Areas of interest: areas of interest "Shopping Mall"
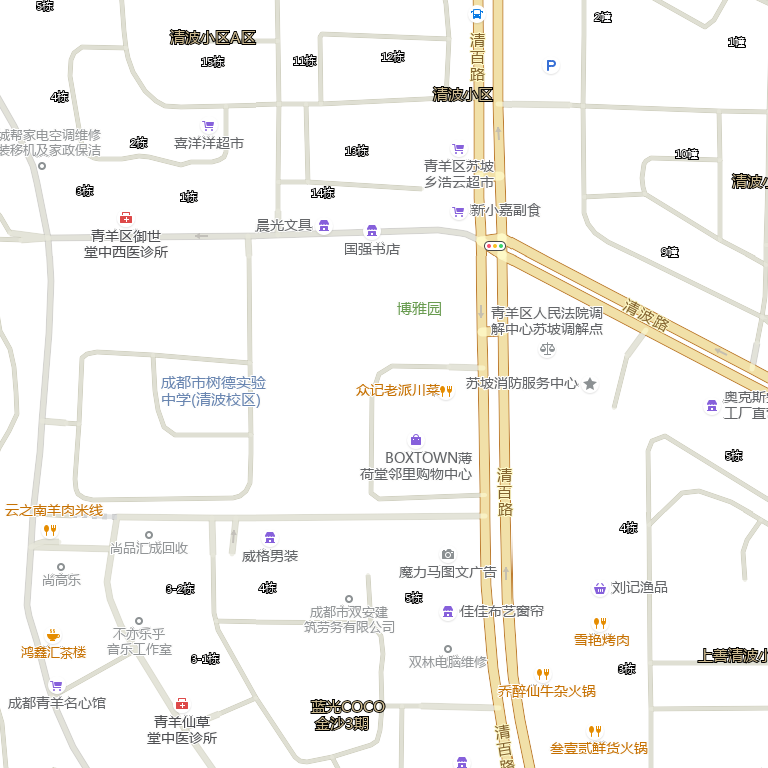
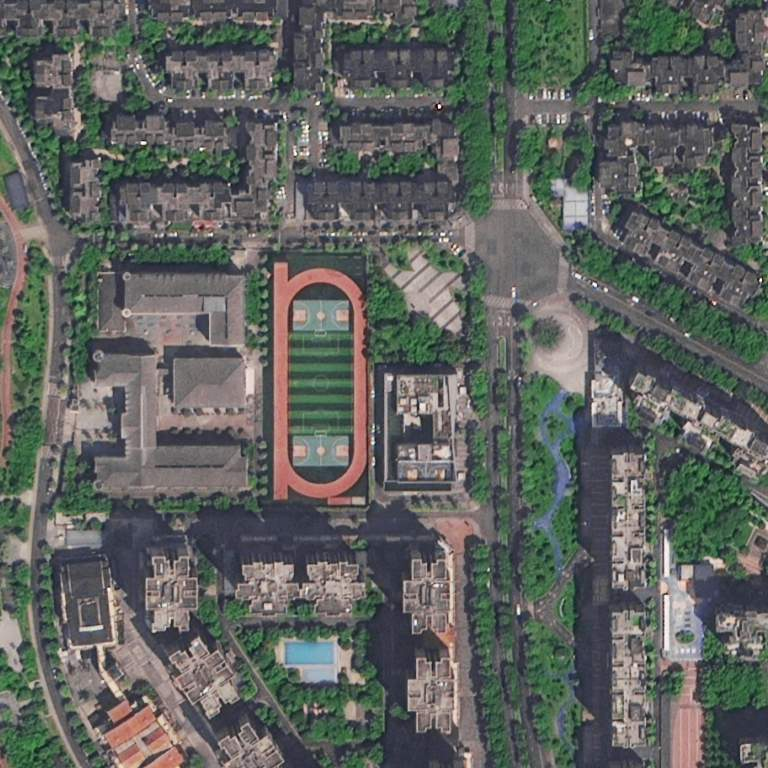